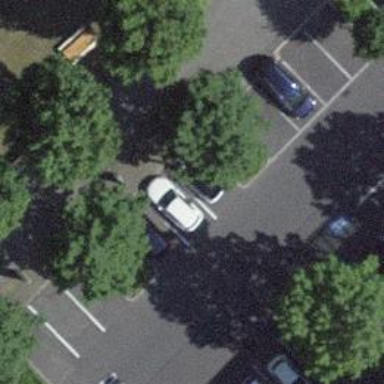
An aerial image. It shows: Parking available on the street side.